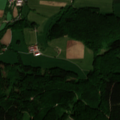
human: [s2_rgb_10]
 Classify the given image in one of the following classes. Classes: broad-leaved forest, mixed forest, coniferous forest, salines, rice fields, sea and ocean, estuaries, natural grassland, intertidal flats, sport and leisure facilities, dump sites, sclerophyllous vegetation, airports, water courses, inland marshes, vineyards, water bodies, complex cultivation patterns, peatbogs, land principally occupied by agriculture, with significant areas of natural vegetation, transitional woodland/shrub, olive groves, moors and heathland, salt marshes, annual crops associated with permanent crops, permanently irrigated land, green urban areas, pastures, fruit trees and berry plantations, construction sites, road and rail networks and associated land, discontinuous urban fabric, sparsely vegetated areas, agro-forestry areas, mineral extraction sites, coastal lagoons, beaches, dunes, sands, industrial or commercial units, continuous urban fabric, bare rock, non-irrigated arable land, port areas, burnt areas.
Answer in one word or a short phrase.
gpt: discontinuous urban fabric, non-irrigated arable land, pastures, complex cultivation patterns, broad-leaved forest, mixed forest